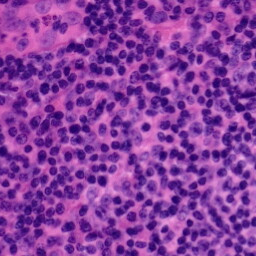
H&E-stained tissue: Tonsil